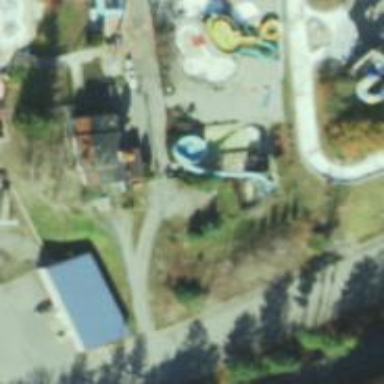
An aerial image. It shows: Water slide attraction.